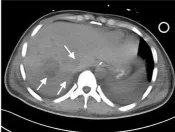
Results of physical examination, microbiological, imaging, and pathological analyses. (H) Purpura fulminans presented with symmetric converged ecchymosis, skin necrosis, and scattered blisters, and with toes progressing to symmetrical peripheral gangrene. In addition, ulcers were present in the center of trauma wounds.
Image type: radiology (ct)